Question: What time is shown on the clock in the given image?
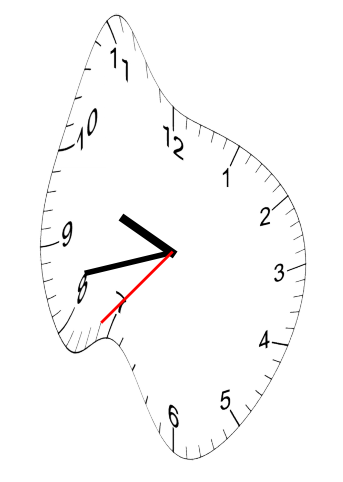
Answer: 09:42:37